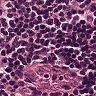
Metastatic tissue present: no